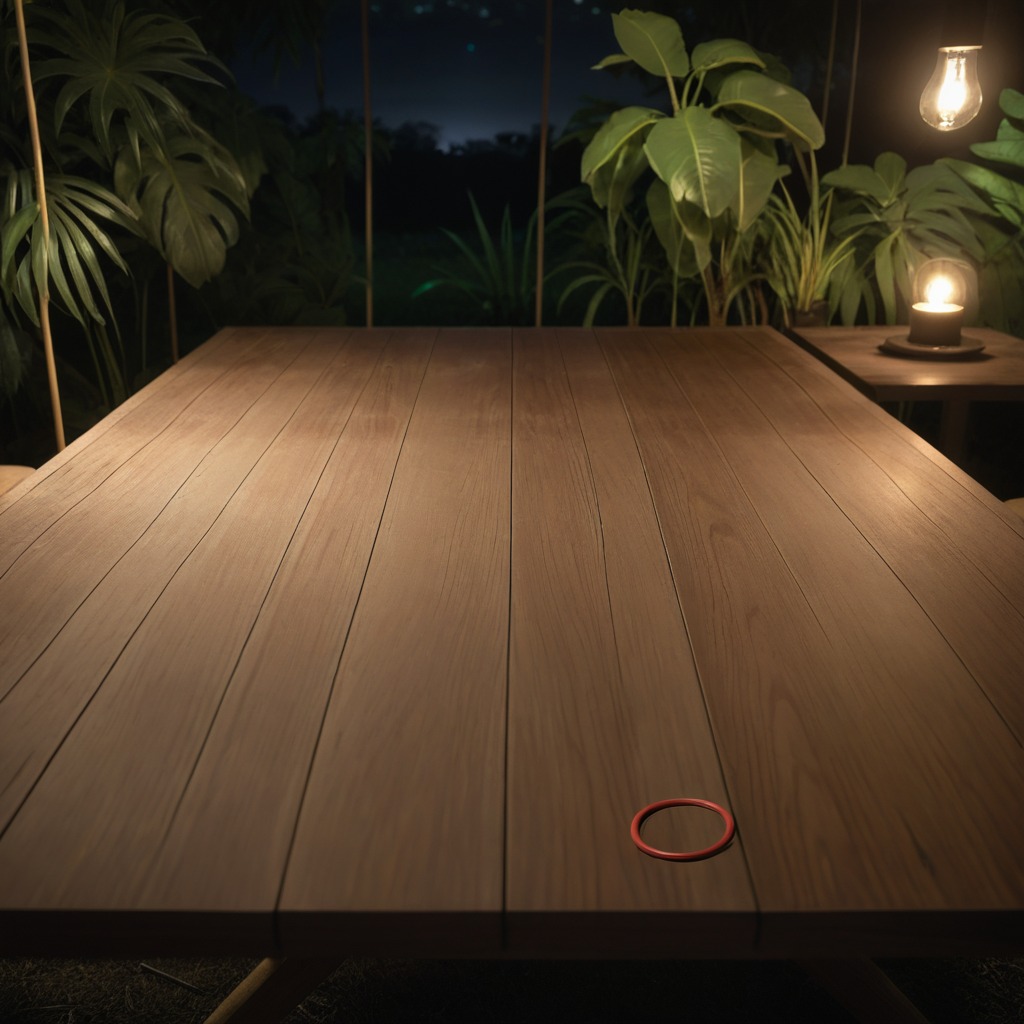
A rubber O-ring is lying on a wooden table inside a jungle field workshop tent at night.